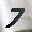
Label: 7